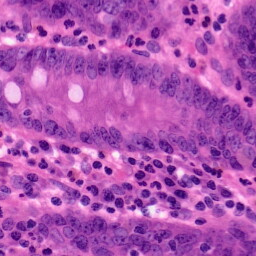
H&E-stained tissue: Pancreatic